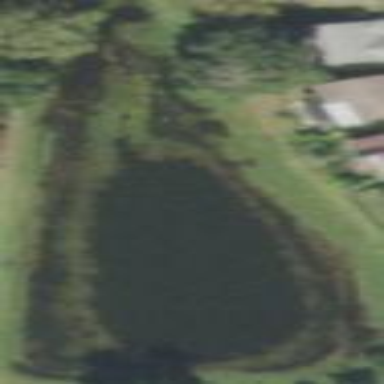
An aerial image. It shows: Pond with natural water.